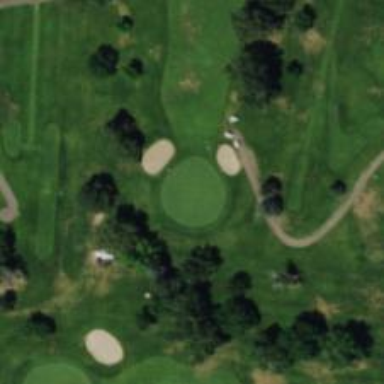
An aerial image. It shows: View of golf hole.